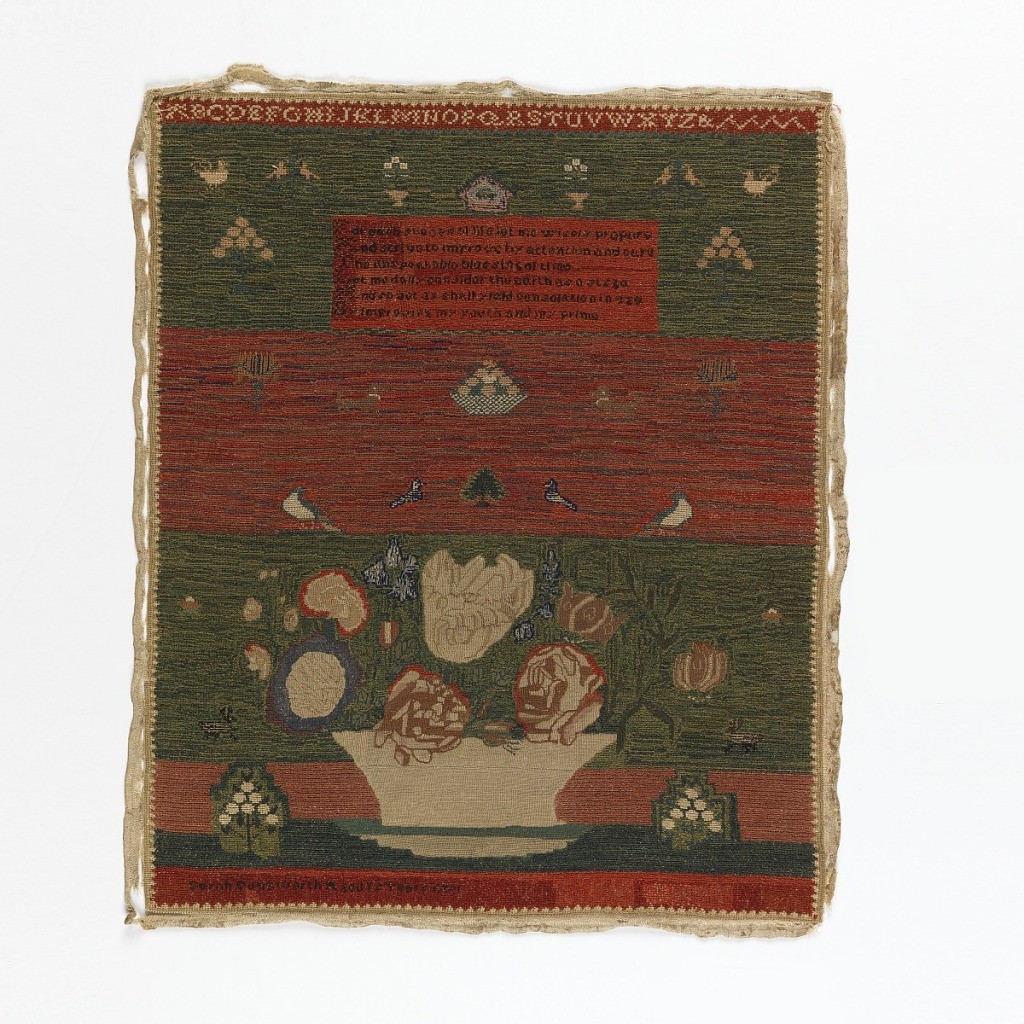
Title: Sampler
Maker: Sarah Dunsworth
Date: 1771
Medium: silk and wool embroidery on linen foundation Technique: cross and tent stitches on plain weave
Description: Sampler is divided into three horizontal bands; upper with alphabet, trees, flowering plants, birds and verse; second with animals, birds and baskets of fruit; third, large basket of flowers and signature. Solid embroidery, both pattern and ground.